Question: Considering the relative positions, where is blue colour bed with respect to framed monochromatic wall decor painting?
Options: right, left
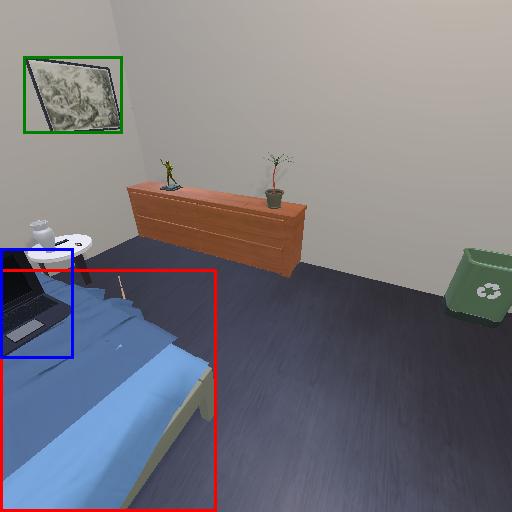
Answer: right